Question: I have a html form, which has lots of checkboxes, and there is a Select All box on top, how to make the Select All box auto select all the checkboxes below according to the Select All box choice ?

I didn't want to show the code, because it's nasty looking, I'm debugging an old app, but since you asked, here it is :
'''
<script language="javascript">
function selectAll2(value) {
var elem = document.forms[1].getElementsByTagName("select");
var count = ${questionCount};
for(var i = 1; i <= count; i++) {
if(i != 23 || (i==23 && ${w.carrier.stateOfDomicile ne 'FL'})) {
elem[i].value = value;
showNoShowQuestionaire(i,'Y','N',value);
}
}
}
</script>
<!-- Question # ${n} -->
<tr>
<td class="${labelClass}" align="right" valign="top" width=26%>
${n}.&nbsp;&nbsp;
</td>
<td class="${labelClass}" align="left">
${q}
</td>
<c:choose>
<c:when test="${not_applicable eq 'Y'}">
<td valign="top">
<div id="QT_${n}">
<html:select disabled="${disabled}" property="answers" styleClass="display: none;" value="${s}">
<html:option value="Y">Yes</html:option>
</html:select>
</div>
<script language="javascript">
document.getElementById("QT_${n}").style.display = 'none';
</script>
</td>
</c:when>
<c:otherwise>
<td valign="top">
<html:select disabled="${disabled}" property="answers" styleClass="processSelect" value="${s}" onchange="showNoShowQuestionaire('${n}','${yes_exp}','${no_exp}',this.value);">
<html:option value="">--</html:option>
<html:option value="N">No</html:option>
<html:option value="Y">Yes</html:option>
</html:select>
</td>
</c:otherwise>
</c:choose>
</tr>
'''
From the above code, I got an error message for firefox and Chrome, it says : elem[i] undefined. It works fine in IE.
Since my app needs to work in all browsers, is there a solution that works for all browsers ?
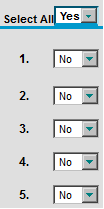
Answer: I found the answer, I used the following code to fix the problem :
'''
function selectAll2(value) {
var elements = document.forms[1].elements;
for (i=0;i<elements.length;i++) if (elements[i].tagName == 'SELECT') elements[i].value = value;
var count = ${questionCount};
for(var i = 1; i <= count; i++) if(i != 23 || (i==23 && ${w.carrier.stateOfDomicile ne 'FL'})) showNoShowQuestionaire(i,'Y','N',value);
}
'''